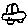
Label: car